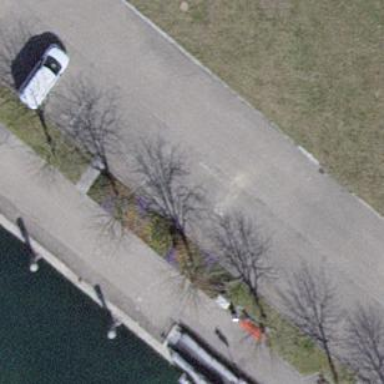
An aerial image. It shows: Parking area with asphalt surface.